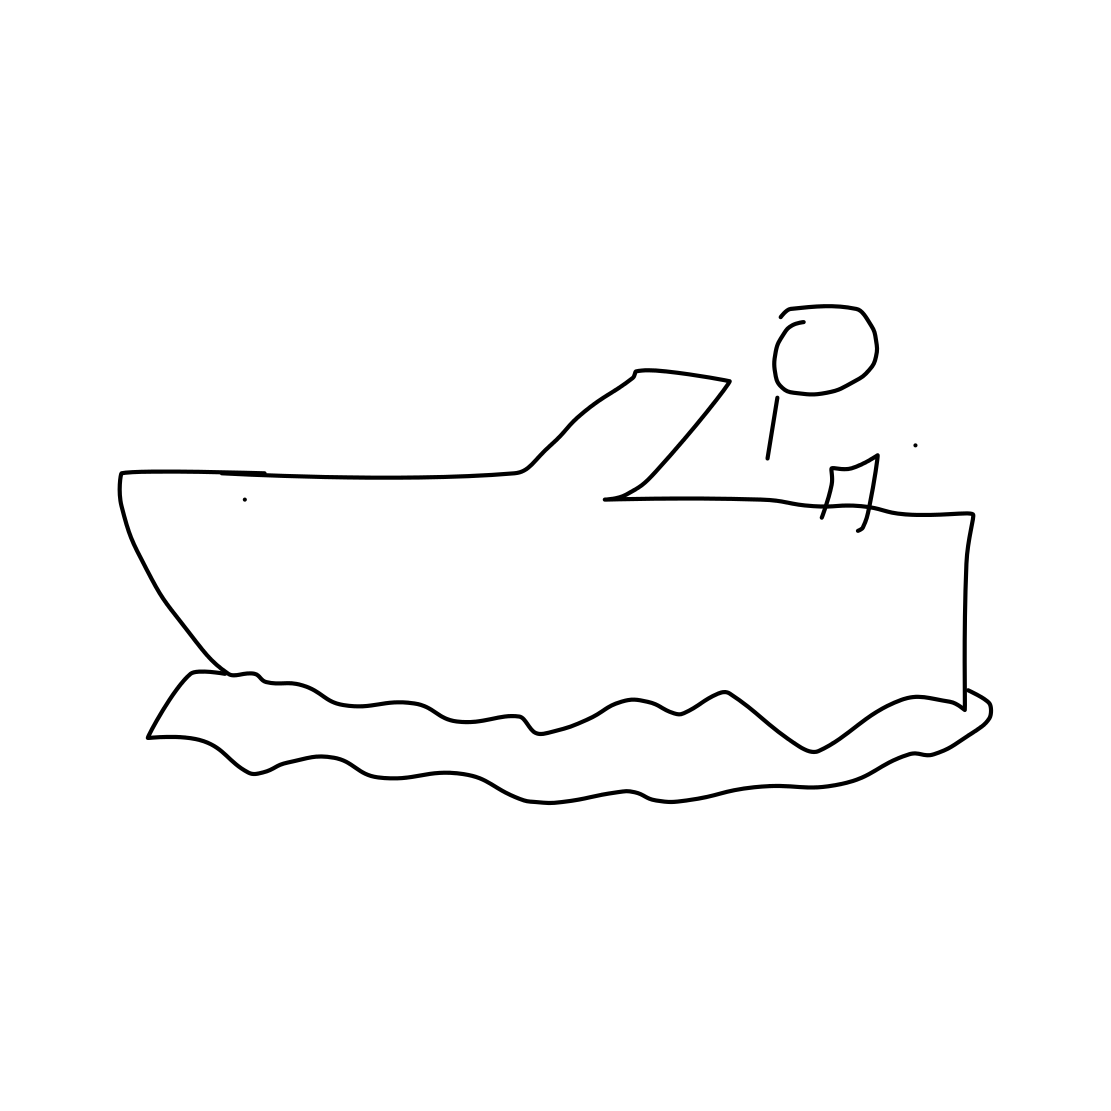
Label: speed-boat